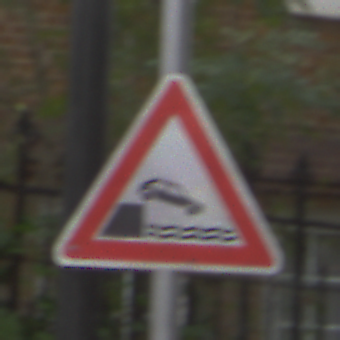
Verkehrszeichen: Ufer
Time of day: MorningAfternoon
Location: Outdoor (Urban)
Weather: Overcast
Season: NotSpecified
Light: Natural